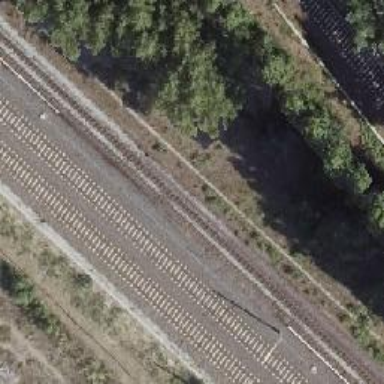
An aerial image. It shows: Railway signal.